Question: I have a Jquery function which I use to set the 'active' class on my nav anchors, it uses the URL to do so. The function works for the most part but the problem is that when tab 1 is active it's also setting tabs 10, 11 and 12 as active too.
The code below is what I'm using and it's correctly outputting the 'page' in the console.log, it also works as it should for all other links except Item 1 as seen in the screenshot.

'''
$(function(){
var url = window.location.href;
var page = url.substr(url.lastIndexOf('/')+1 );
$('.nav-item a[href*="'+page+'"]').addClass('active');
console.log(page);
});
'''
---
The nav is fairly large so I'll share a condensed version, just keep in mind that middle ul actually contains a total of 12 Items and each item shares the url
'article.php?contentID='
After the '=' comes the item number from 1 to 12.
'''
<nav class="navbar navbar-expand-lg navbar-dark bg-primary">
<ul class="navbar-nav" >
<li><a class="navbar-brand" href="articles.php">Twist</a></li>
</ul>
<button class="navbar-toggler" type="button" data-toggle="collapse" data-target="#navbarSupportedContent" aria-controls="navbarSupportedContent" aria-expanded="false" aria-label="Toggle navigation">
<span class="navbar-toggler-icon"></span>
</button>
<div class="collapse navbar-collapse" id="navbarSupportedContent">
<ul class="navbar-nav">
<li class="nav-item">
<a class="nav-link " href="article.php?contentID=1">Item 1</a>
</li>
</ul>
<ul class="navbar-nav ml-auto">
<li class="nav-item">
<a class="nav-link" href="commentary.php">Commentary</a>
</li>
<li>
<a id="logLink" class="nav-link" href="logout.php">Log out</a>
</li>
</ul>
</div>
</nav>
'''
---
Any help would be appreciated and I'm pretty sure it's something obvious but I'm just not seeing it.
Thanks in advance.
Twist
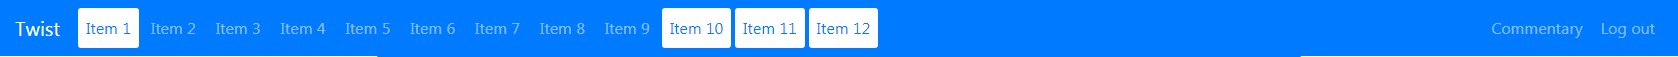
Answer: You are using the '<URL>' selector which selects any that have the given sub-string "article.php?contentID=1".
So this matches all of the following
"",
"0",
"1",
"2", and
"some_whatever"
Just remove the '*'
''.nav-item a[href="'+page+'"]''